Question: How do I generate random numbers say in range '0 - 100' when the user specifies the number of vertices needed. I implemented that for edges below but similar thing is required for vertices. How can it fit into the existing structure below? :
'''
int main(int argc, char *argv[]) {
// input number of vertices and edges
int V, E;
cin >> V >> E;
// check for maximum number of possible edges (disallow anti-parallel arcs)
if (E > V*(V-1)/2) {
E = V*(V-1)/2;
}
// construct random weighted graph
vector<vector<int> > G(V, vector<int>(V, 0));
for (int i = 0; i < E; i++)
while (true) {
const int u = rand() % V,
v = rand() % V;
// no self loops
if (u != v)
// disallow anti-parallel edges and overwriting existing arcs
if (0 == G[v][u] && 0 == G[u][v]) {
G[u][v] = rand() % 100;
break;
}
}
// union-find sets are implemented inside the arrays
vector<int> parent(V, 0), depth(V, 0);
// at the start, all nodes point to themselves
for (int i = 0; i < V; i++) {
parent[i] = i;
depth[i] = 0;
}
// load all edges into priority queue, smallest weight on top of max-heap
priority_queue<PairPQ<int, int> > PQ;
for (int u = 0; u < V; u++)
for (int v = 0; v < V; v++)
if (G[u][v])
PQ.push(PairPQ<int, int>(u, v, -G[u][v]));
// keep track of MST edges
set<int> MSTedges;
// loop over all edges in ascending order of weight
while (!PQ.empty()) {
// no need for lazy decrease key idiom here!
const int u = PQ.top().item().first,
v = PQ.top().item().second;
// (don't care about rank/weight, note too that direction does not matter)
PQ.pop();
// check for edge between disjoint sets
if (find_set(u, parent) != find_set(v, parent)) {
MSTedges.insert(u * V + v);
union_set(u, v, parent, depth);
}
}
'''
Where the random vertices are needed:
'''
// printing MST graph in GraphViz format
*cout << endl
<< "digraph G {" << endl
<< "node [shape=circle]" << endl;
for (int i = 0; i < V; i++)
for (int j = i+1;j < V; j++) {
const int w = max(G[i][j], G[j][i]);
if (w) {
cout << " " << j <<" -> " << i
<< " [label="" << w << """;
if (MSTedges.count(i * V + j) || MSTedges.count(j * V + i))
cout << ",color=red";
cout << "];" << endl;
}
}
cout << "}" << endl;
exit(0);*
}
'''

Random numbers to be generated are the nodes.
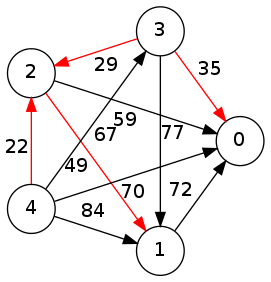
Answer: This code should roughly follow the format you need, I provide both a solution using the <URL> which should be preferred if possible::
'''
#include <iostream>
#include <random>
#include <cstdlib>
int main()
{
std::random_device rd;
std::mt19937 e2(rd());
int V = 10 ;
std::uniform_int_distribution<int> dist1(0, V);
for (int i = 0; i < V; ++i)
{
for (int k = i+1; k < V; ++k)
{
int index1 = dist1(e2) ;
int index2 = dist1(e2) ;
std::cout << "( " << index1 << " , " << index2 << ") " ;
}
std::cout << std::endl ;
}
std::cout << std::endl ;
}
'''
I also provide code using 'rand' as well whose formula is based on the <URL>:
'''
#include <iostream>
#include <cstdlib>
int main()
{
int V = 10 ;
for (int i = 0; i < V; ++i)
{
for (int k = i+1; k < V; ++k)
{
int index1 = rand() / (RAND_MAX / V + 1) + 1 ;
int index2 = rand() / (RAND_MAX / V + 1) + 1;
std::cout << "( " << index1 << " , " << index2 << ") " ;
}
std::cout << std::endl ;
}
std::cout << std::endl ;
}
'''